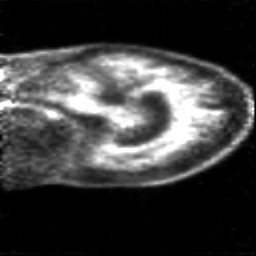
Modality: PET
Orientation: sagittal
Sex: female
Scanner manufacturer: siemens